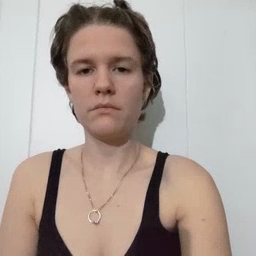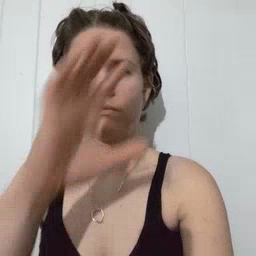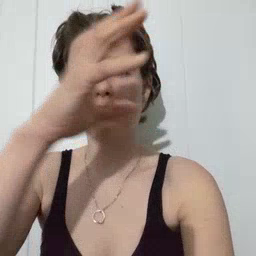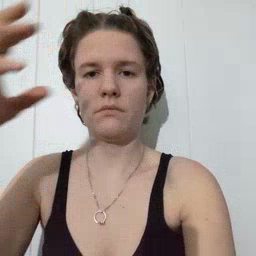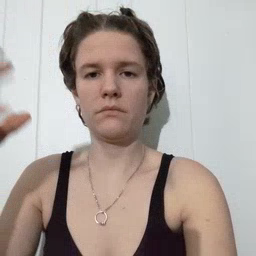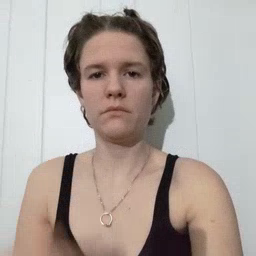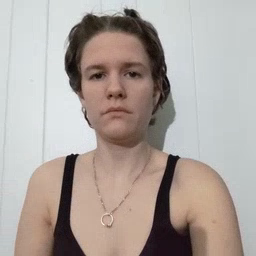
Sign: cloud